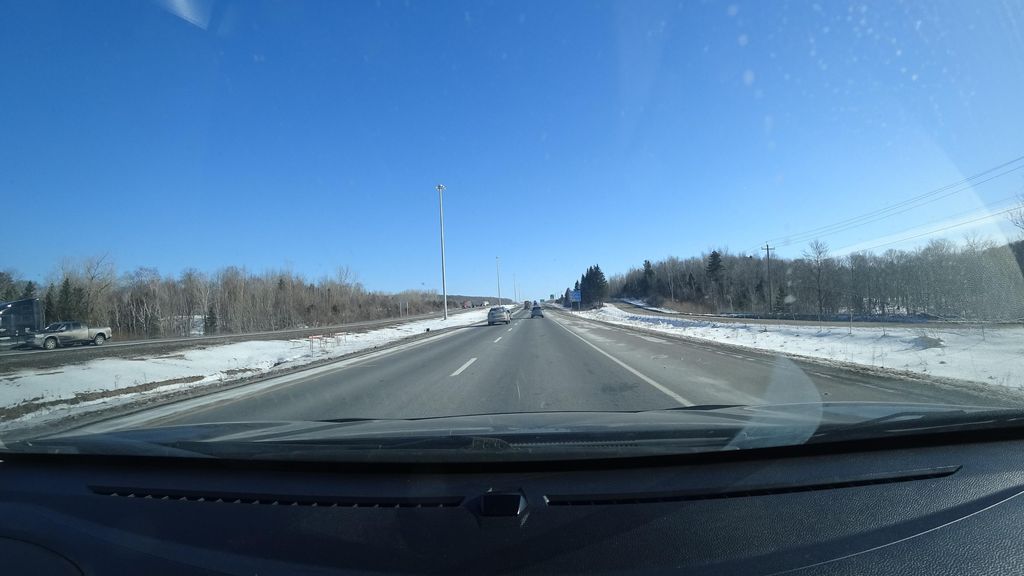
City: quebec_city